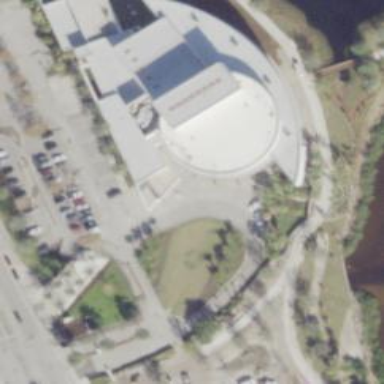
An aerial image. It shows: Theatre building.